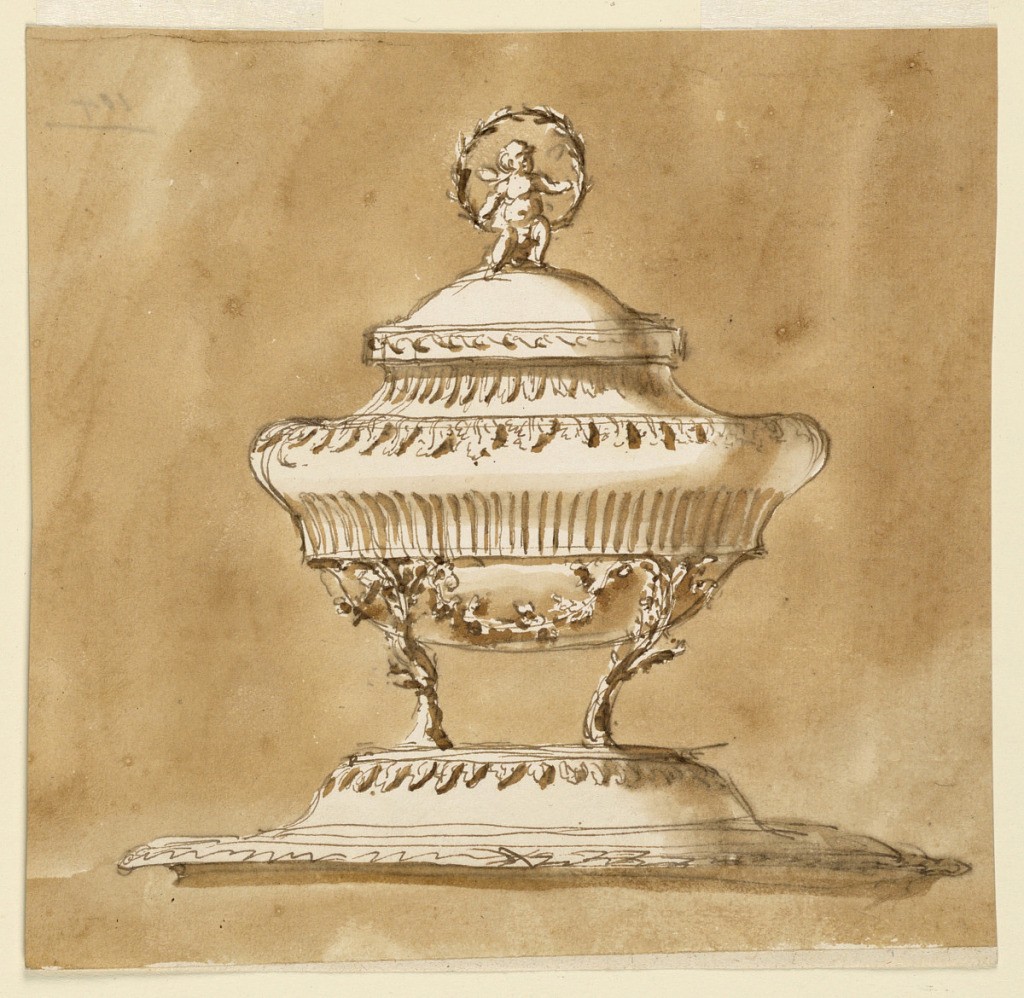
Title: Tureen
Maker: Giuseppe Barberi, Italian, 1746–1809
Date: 1746–1809
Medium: Pen and brown ink, brush and brown wash
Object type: Drawing
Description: Tureen.